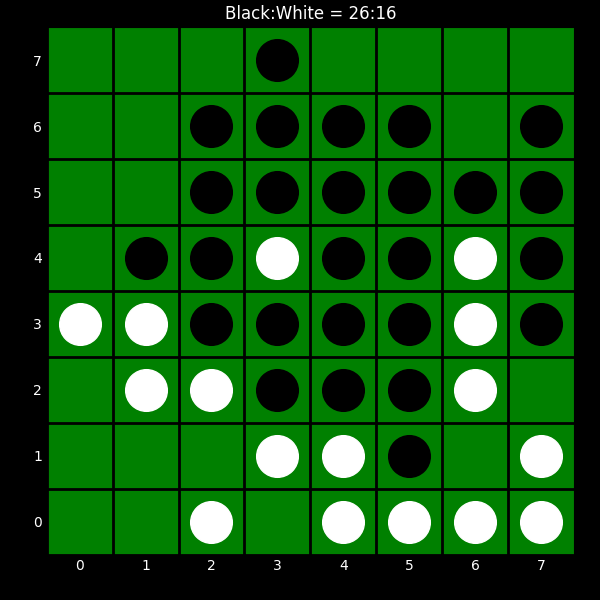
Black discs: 26
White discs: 16